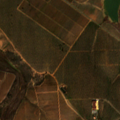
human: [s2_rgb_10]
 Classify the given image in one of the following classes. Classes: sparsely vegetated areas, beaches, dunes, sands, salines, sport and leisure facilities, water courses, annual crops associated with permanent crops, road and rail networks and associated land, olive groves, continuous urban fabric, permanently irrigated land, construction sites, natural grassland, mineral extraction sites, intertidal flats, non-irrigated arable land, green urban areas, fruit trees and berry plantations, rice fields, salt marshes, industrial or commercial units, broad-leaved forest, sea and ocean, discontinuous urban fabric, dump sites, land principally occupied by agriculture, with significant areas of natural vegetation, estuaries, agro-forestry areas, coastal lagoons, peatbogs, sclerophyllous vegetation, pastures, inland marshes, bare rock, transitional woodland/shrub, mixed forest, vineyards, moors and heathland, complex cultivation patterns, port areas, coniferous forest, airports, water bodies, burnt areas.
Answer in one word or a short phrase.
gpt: vineyards, fruit trees and berry plantations, olive groves, water bodies